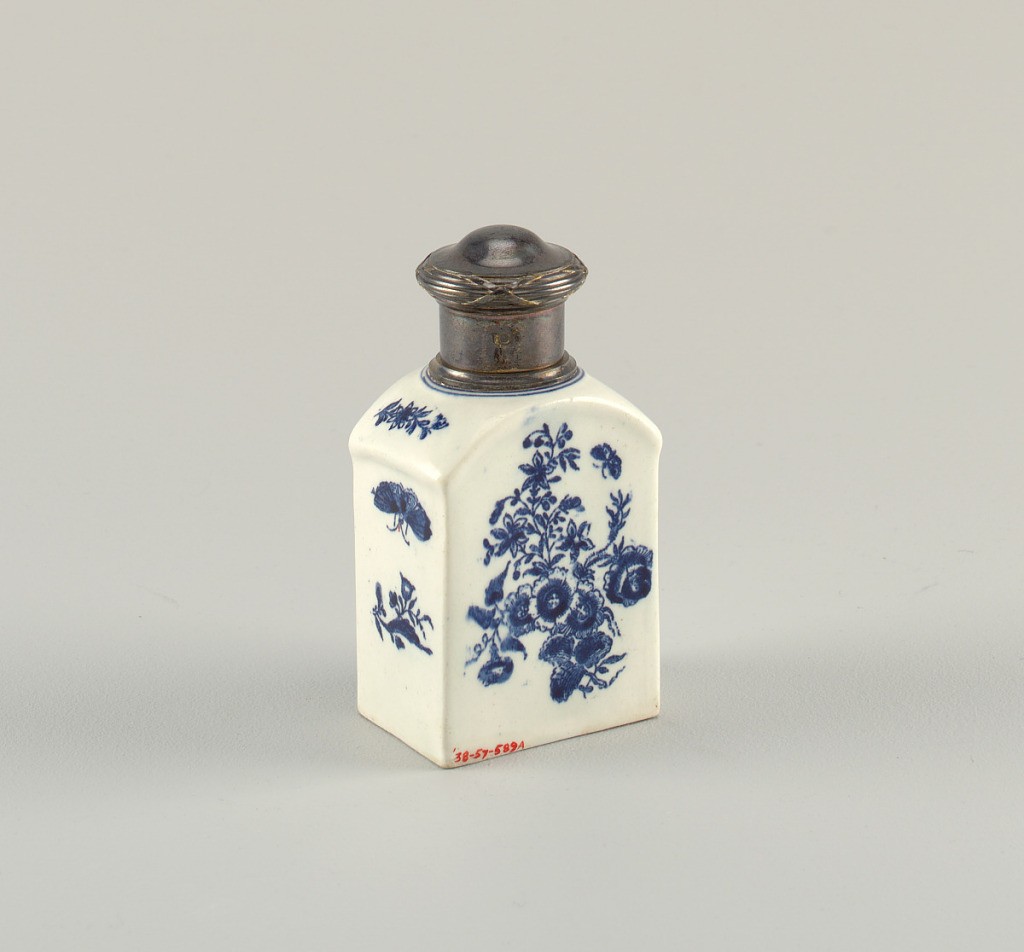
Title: Tea Caddy
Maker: Royal Worcester, English, established 1751
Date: ca. 1770
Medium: soft paste porcelain, vitreous enamel, silver, metal
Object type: tea caddy
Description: Rectangular, with arched shoulders, and cylindrical neck encased in silver gilt collar, over which fits a silver gilt cover. Decoration of floral sprays and butterflies.